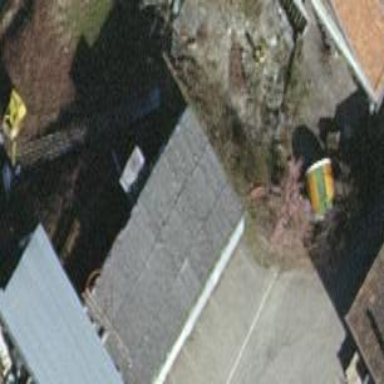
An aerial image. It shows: Group of garages.